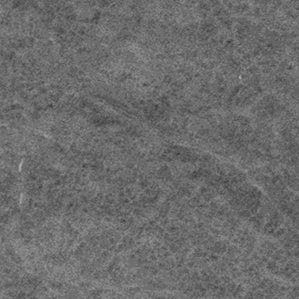
Label: frost